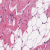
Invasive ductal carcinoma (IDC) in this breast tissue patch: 0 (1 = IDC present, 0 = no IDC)